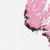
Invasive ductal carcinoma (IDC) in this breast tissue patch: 0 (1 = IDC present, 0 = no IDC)